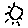
Label: sun